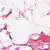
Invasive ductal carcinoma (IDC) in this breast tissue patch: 0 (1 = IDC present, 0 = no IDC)